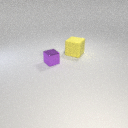
large yellow rubber cube to the right of small purple metal cube